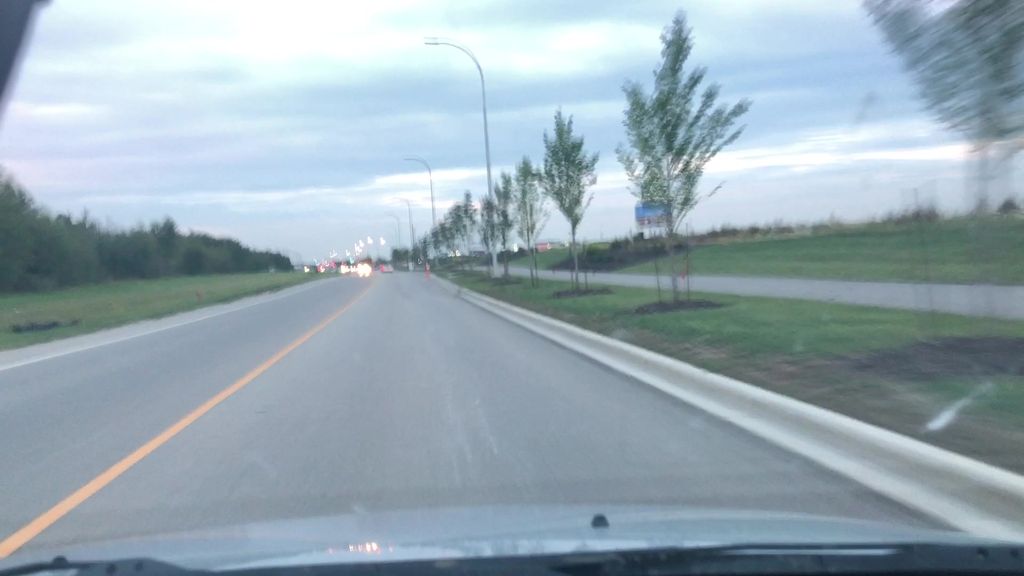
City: edmonton